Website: slack
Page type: billing-address
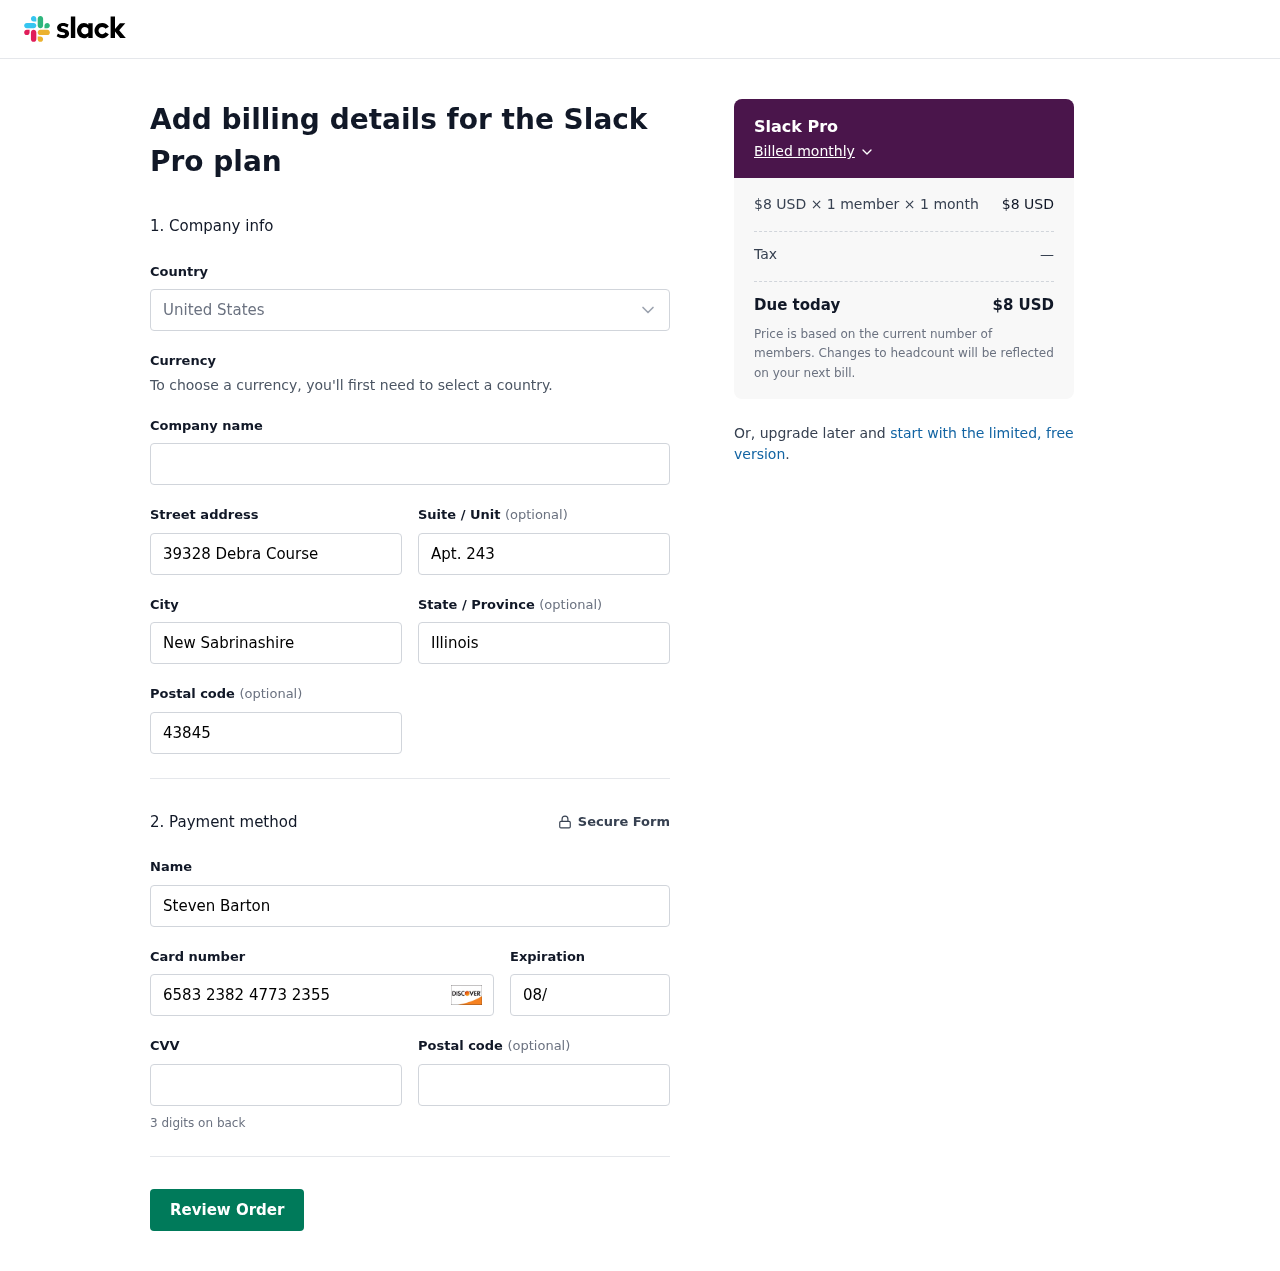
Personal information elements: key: PII_CARD_CVV
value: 176
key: PII_CARD_EXPIRY
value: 08/30
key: PII_CARD_NUMBER
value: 6583 2382 4773 2355
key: PII_CITY
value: New Sabrinashire
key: PII_COUNTRY
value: United States
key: PII_FULLNAME
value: Steven Barton
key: PII_POSTCODE
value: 43845
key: PII_POSTCODE2
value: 39666
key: PII_STATE
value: Illinois
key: PII_STREET
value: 39328 Debra Course
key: PII_STREET2
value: Apt. 243
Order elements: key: ORDER_PLAN_PRICE
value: $8 USD
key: ORDER_NUM_MEMBERS
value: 1 member
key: ORDER_NUM_MONTHS
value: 1 month
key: ORDER_SUBTOTAL
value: $8 USD
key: ORDER_TAX
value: —
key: ORDER_TOTAL
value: $8 USD